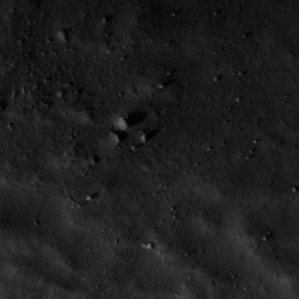
Label: non_frost